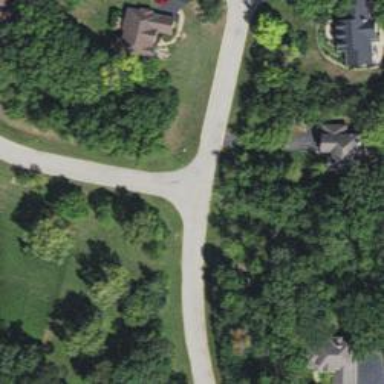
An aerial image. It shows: Road with stop sign.